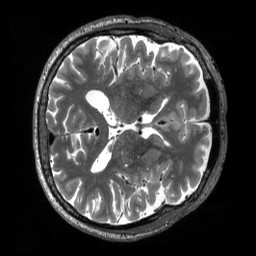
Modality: T2w
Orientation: axial
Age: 66
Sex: male
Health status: healthy
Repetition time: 3.2 s
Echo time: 0.563 s